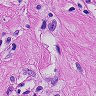
Metastatic tissue present: yes